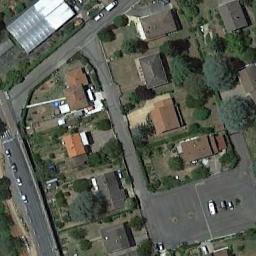
Label: residential